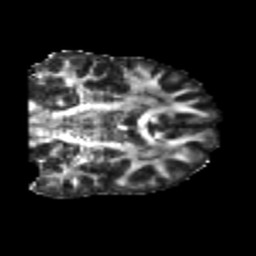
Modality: FA
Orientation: coronal
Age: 22
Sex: male
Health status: healthy
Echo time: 0.074 s